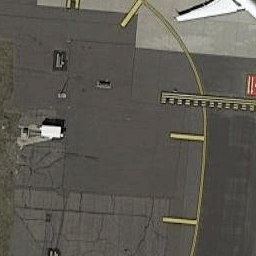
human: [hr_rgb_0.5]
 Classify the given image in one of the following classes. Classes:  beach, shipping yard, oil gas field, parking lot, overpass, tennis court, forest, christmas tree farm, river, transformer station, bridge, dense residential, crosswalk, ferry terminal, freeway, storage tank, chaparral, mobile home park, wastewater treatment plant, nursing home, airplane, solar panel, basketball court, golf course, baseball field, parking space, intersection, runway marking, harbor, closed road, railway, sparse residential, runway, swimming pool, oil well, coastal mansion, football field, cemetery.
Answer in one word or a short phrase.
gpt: runway marking